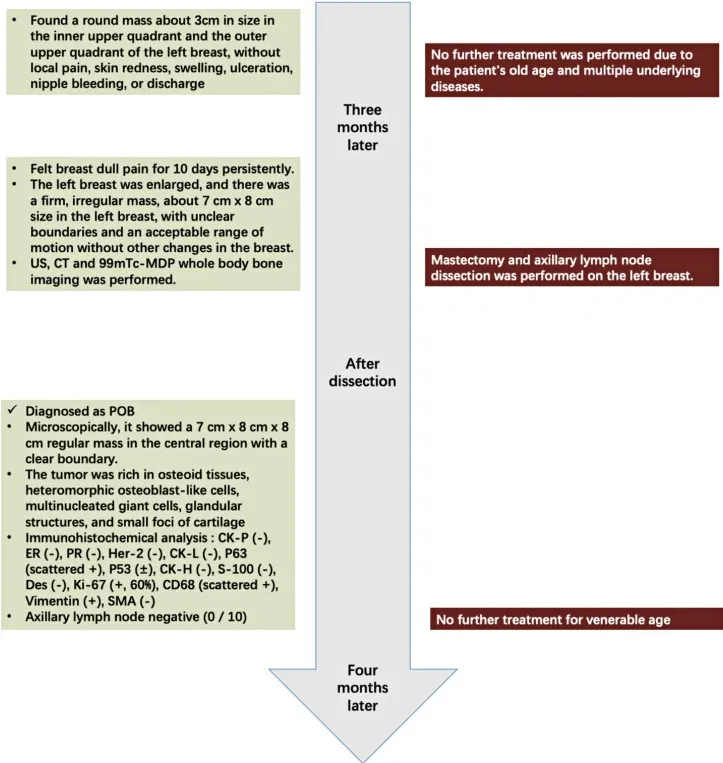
Timeline.
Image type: chart (chart)